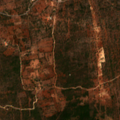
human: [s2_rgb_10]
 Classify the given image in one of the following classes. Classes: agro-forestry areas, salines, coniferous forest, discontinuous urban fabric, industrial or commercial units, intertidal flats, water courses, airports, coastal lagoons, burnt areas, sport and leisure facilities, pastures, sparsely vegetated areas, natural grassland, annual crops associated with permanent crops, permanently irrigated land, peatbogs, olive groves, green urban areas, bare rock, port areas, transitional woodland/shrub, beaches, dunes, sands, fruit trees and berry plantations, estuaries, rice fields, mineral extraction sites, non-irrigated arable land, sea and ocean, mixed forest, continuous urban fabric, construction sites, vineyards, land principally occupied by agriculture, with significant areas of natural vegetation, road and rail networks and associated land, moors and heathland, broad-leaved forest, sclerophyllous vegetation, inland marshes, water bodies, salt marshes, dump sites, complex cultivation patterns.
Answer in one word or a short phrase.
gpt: fruit trees and berry plantations, sclerophyllous vegetation